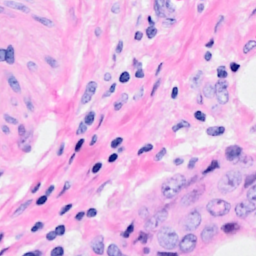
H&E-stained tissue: Breast